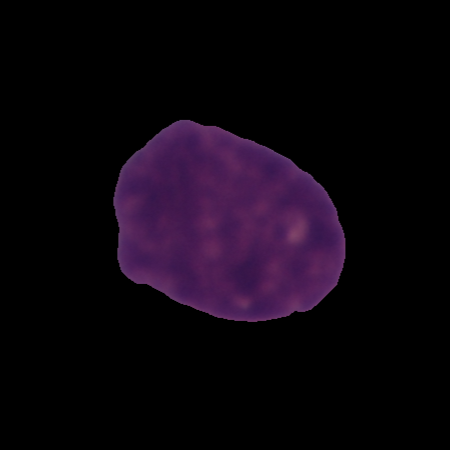
Label: cancer